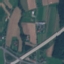
Label: Highway